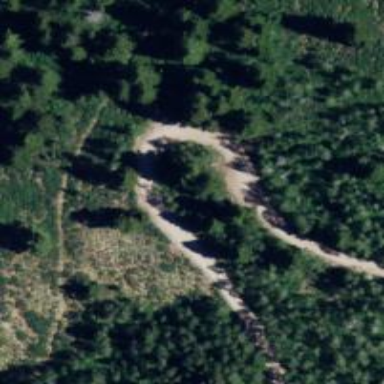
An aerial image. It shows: Unclassified road suitable for nordic skiing and hiking.